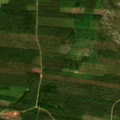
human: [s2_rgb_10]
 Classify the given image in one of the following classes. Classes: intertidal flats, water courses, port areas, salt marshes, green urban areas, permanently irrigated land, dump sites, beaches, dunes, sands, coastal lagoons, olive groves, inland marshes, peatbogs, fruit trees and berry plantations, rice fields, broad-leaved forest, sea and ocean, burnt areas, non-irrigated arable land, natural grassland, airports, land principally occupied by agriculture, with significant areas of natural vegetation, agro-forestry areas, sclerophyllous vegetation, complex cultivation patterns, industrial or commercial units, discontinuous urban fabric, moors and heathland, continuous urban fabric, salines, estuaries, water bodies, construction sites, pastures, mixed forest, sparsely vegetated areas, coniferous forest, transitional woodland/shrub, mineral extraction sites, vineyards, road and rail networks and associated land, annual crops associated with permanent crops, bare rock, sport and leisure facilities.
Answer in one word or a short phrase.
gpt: coniferous forest, mixed forest